Interaction volume radius: 10 \u00c5
Interaction volume height: 45 \u00c5
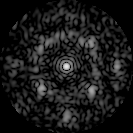
Disorder parameter: 0.5386